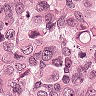
Metastatic tissue present: yes